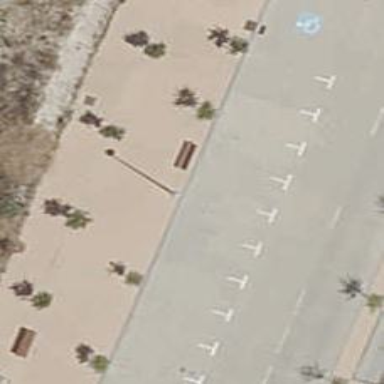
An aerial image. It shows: Bench for seating.